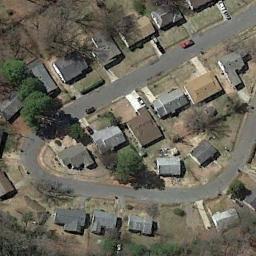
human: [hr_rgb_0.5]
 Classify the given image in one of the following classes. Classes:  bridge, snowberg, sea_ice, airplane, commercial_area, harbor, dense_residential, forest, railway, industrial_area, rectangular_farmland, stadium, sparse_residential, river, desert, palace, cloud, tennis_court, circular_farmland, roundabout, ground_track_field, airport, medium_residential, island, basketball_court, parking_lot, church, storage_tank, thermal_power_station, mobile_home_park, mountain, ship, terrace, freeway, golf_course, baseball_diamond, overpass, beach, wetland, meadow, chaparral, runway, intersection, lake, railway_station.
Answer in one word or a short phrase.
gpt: medium_residential